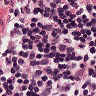
Metastatic tissue present: no